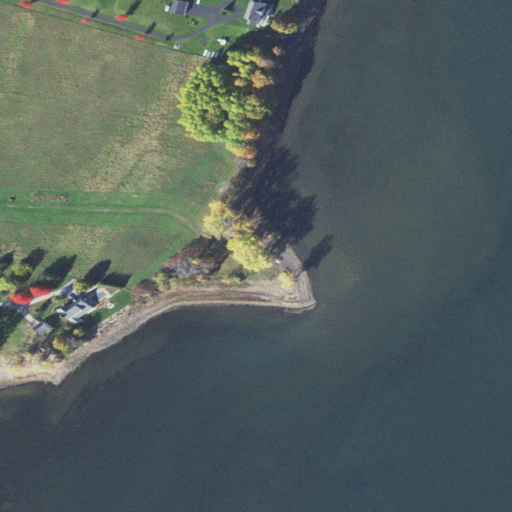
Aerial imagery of cape in Vermont named Balm of Gilead Point containing open water, pasture, herbaceous wetlands, woody wetlands, low intensity development, and open development